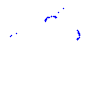
Particle: proton